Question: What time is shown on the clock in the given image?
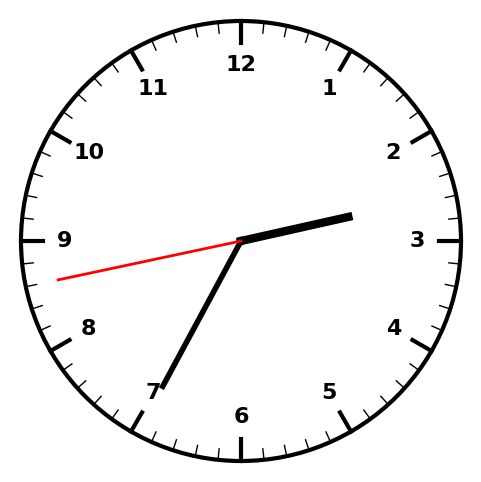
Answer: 02:34:43